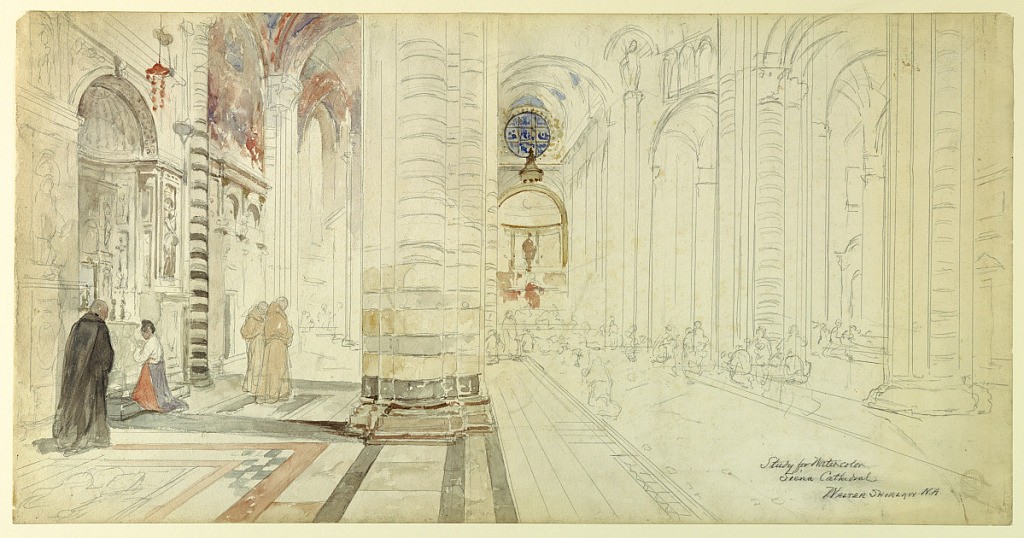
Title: Study for Watercolor, Siena Cathedral
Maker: Walter Shirlaw, American, b. Scotland, 1838–1909
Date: ca. 1872
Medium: Graphite and watercolor on paper
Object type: Drawing
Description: A view from the third bay of the left aisle of the Cathedral. The altar of Cardinal Francesco Piccolomini is shown at left. A man is singing in the choir. Worshippers are shown.